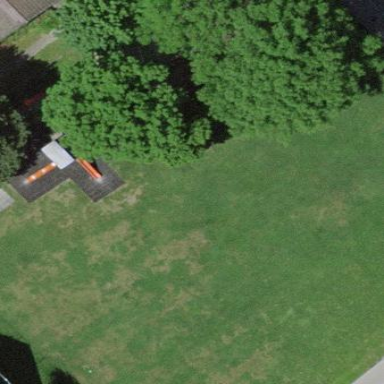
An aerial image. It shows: Playground on grassy land.